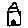
Label: house